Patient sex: M
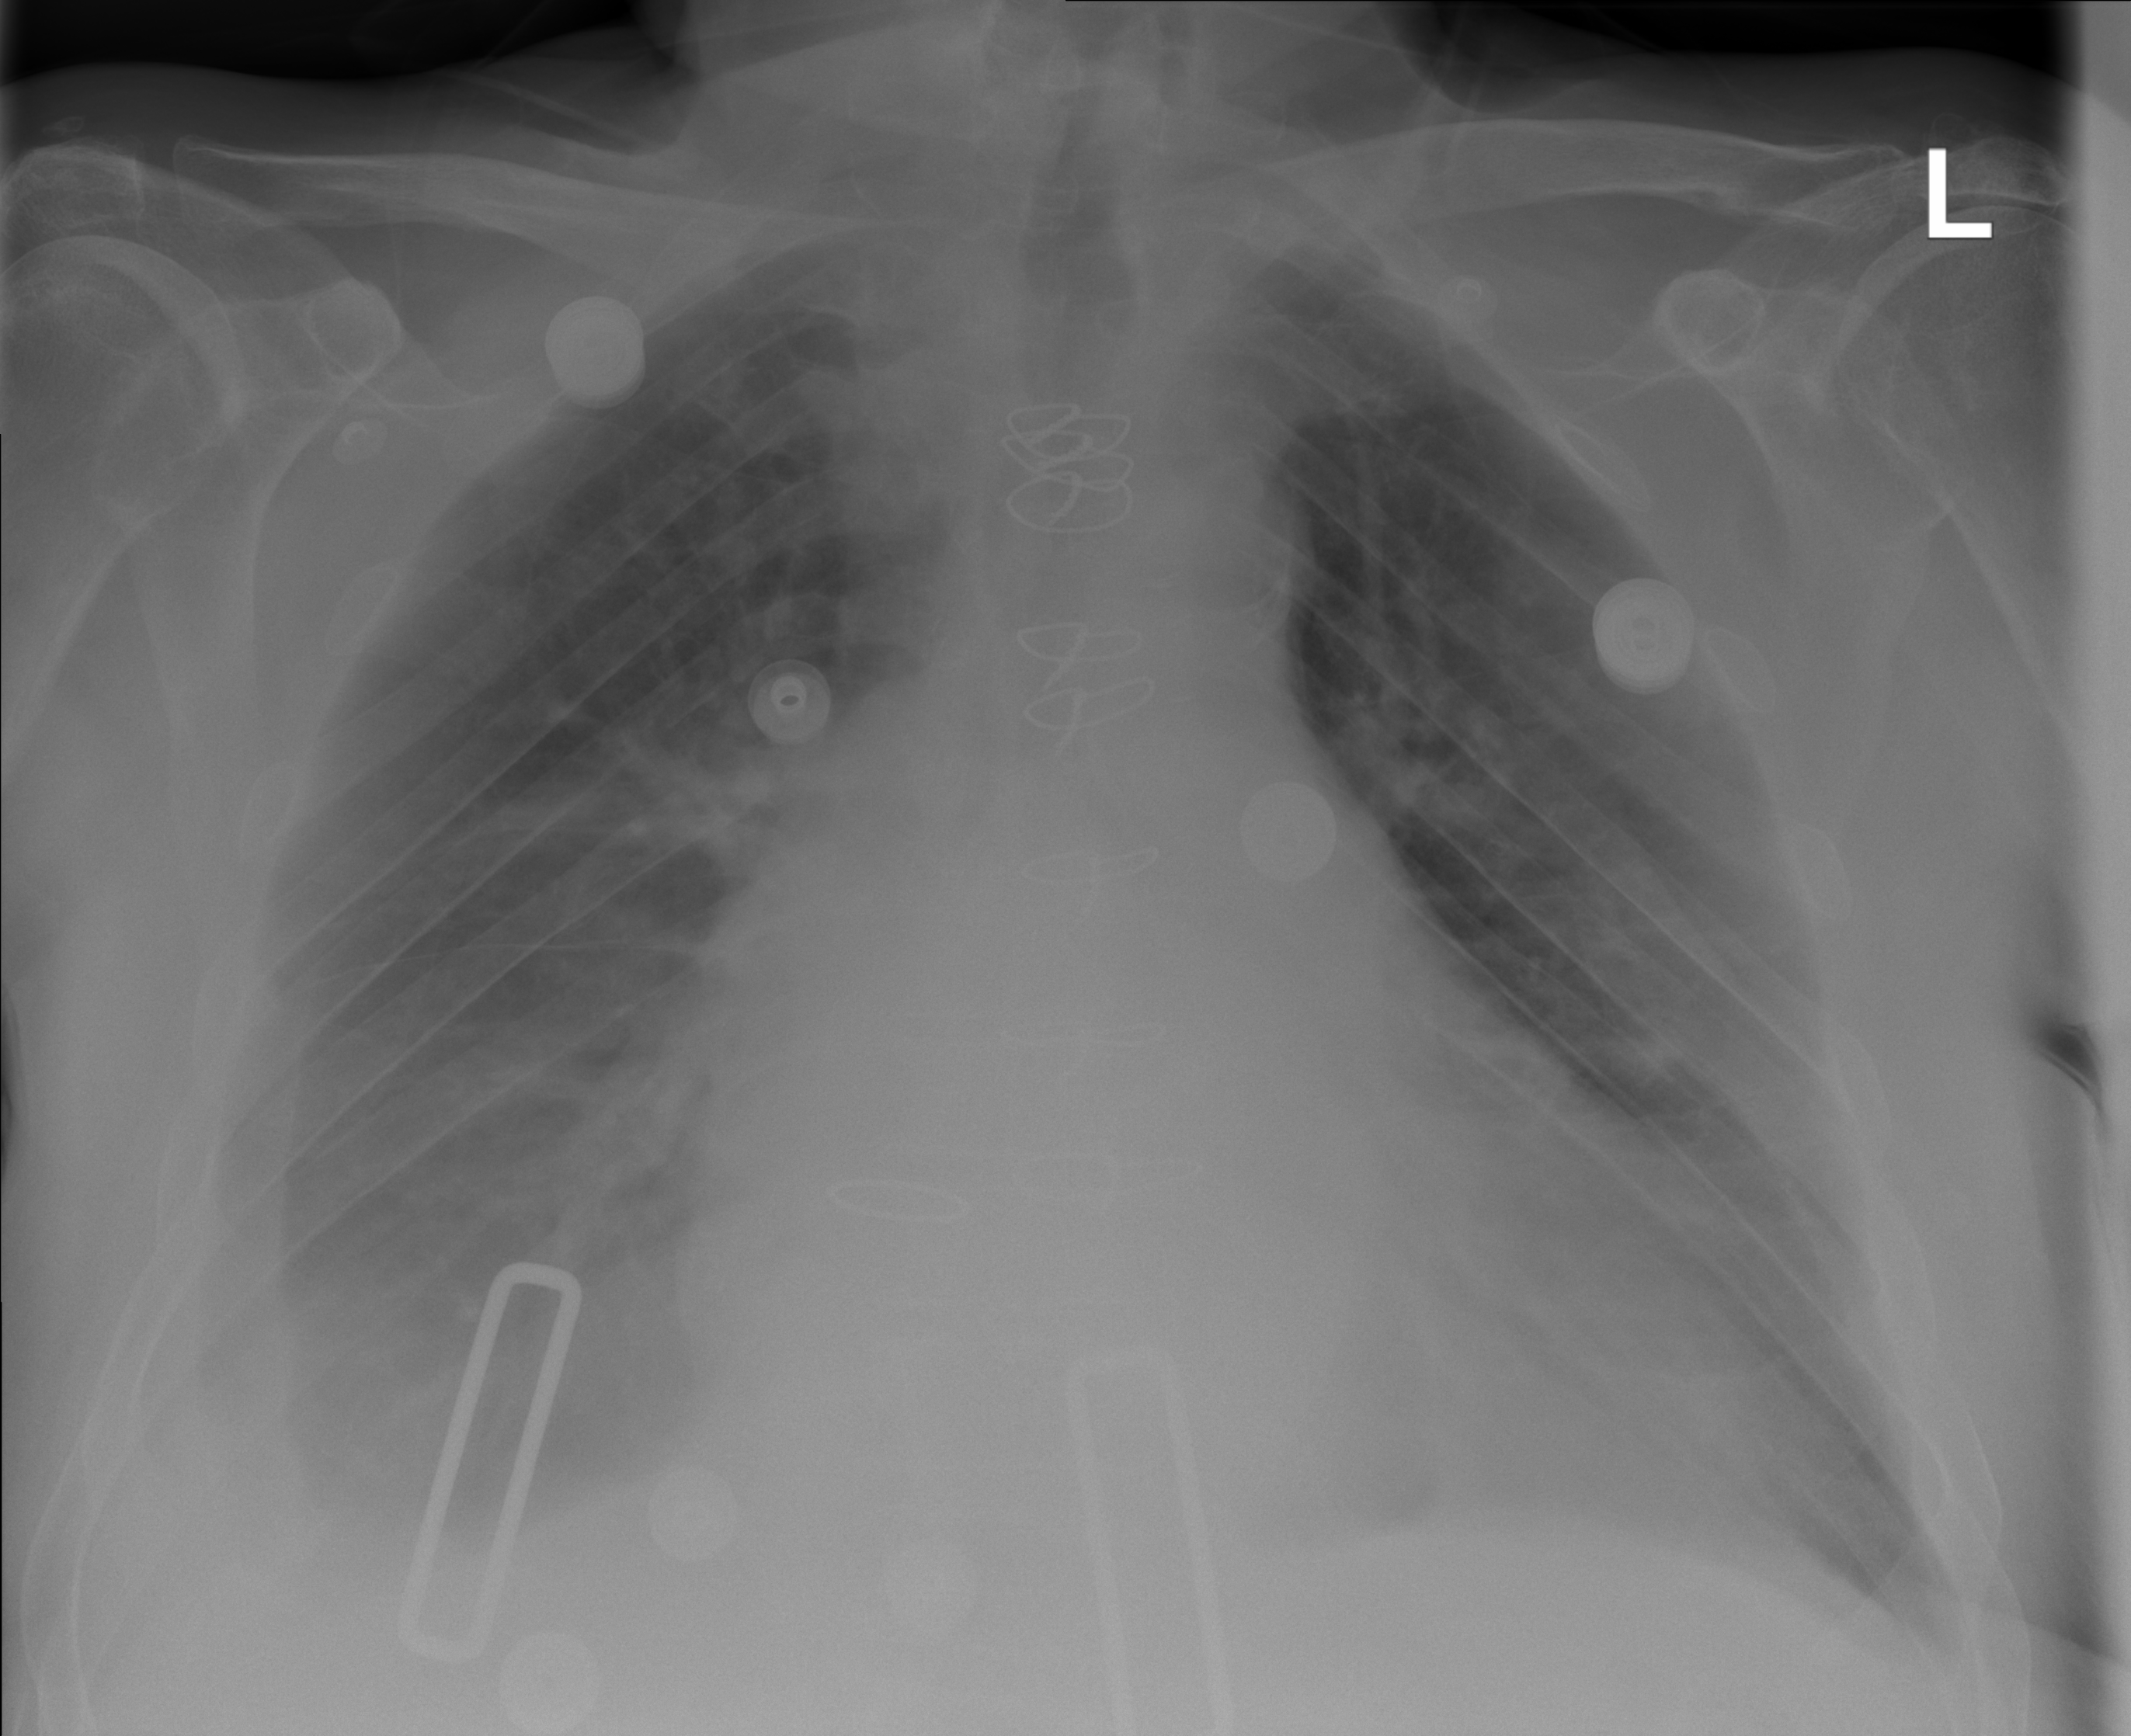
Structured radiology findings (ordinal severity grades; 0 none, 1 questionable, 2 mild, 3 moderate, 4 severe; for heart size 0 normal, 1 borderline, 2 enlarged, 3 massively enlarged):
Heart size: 3
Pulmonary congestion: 2
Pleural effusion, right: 3
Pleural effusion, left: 2
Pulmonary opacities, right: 2
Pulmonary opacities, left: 2
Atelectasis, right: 1
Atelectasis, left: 3